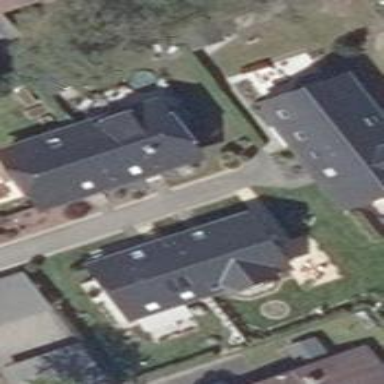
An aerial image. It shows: Hipped roof on residential building.